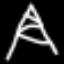
Label: The Eiffel Tower